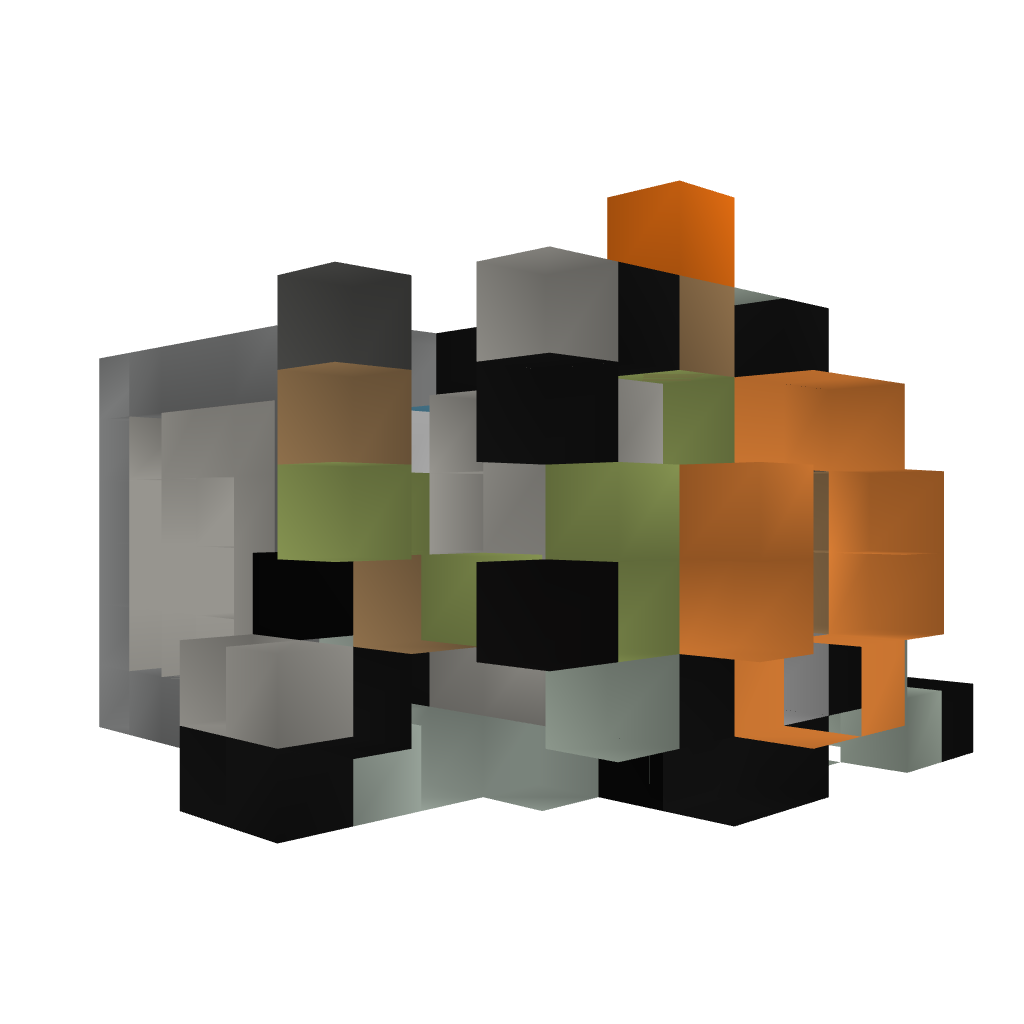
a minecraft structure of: Elykdez's Underwater Airlock